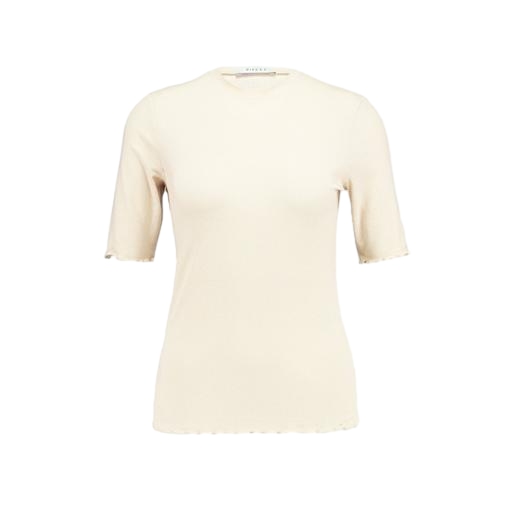
high-neck ribbed-jersey t-shirt, beige elbow-sleeve top, beige t-shirt, white background